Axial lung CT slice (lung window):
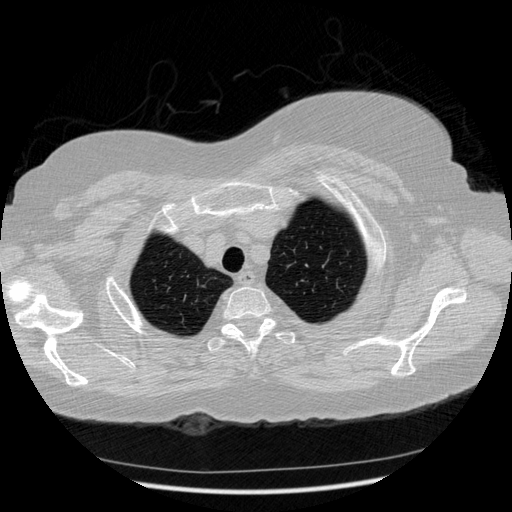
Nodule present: no